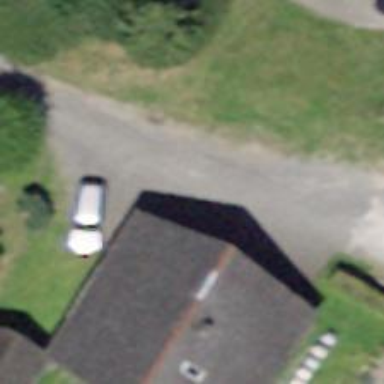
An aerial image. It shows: Residential service.